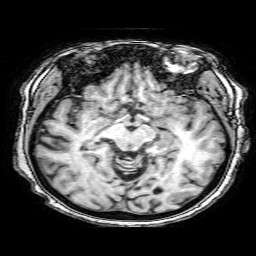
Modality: T1w
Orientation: coronal
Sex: female
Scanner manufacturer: philips
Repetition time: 0.008183 s
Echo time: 0.00374 s